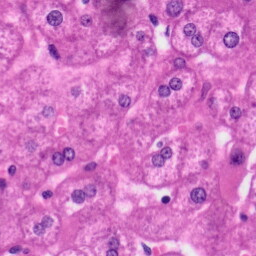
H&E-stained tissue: Liver